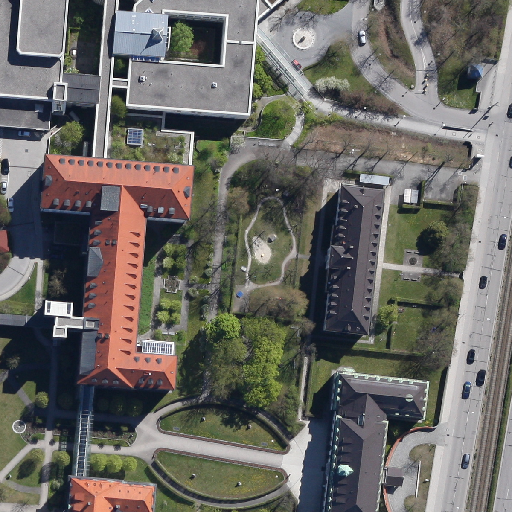
Referring expression: sidewalk